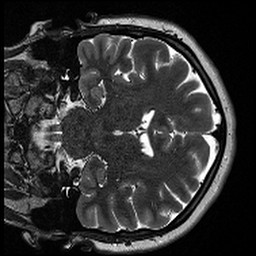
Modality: T2w
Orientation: coronal
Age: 35
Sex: female
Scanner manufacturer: siemens
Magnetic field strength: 3 T
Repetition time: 13.15 s
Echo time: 0.082 s